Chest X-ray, PA view. Patient: 63 years old, sex M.
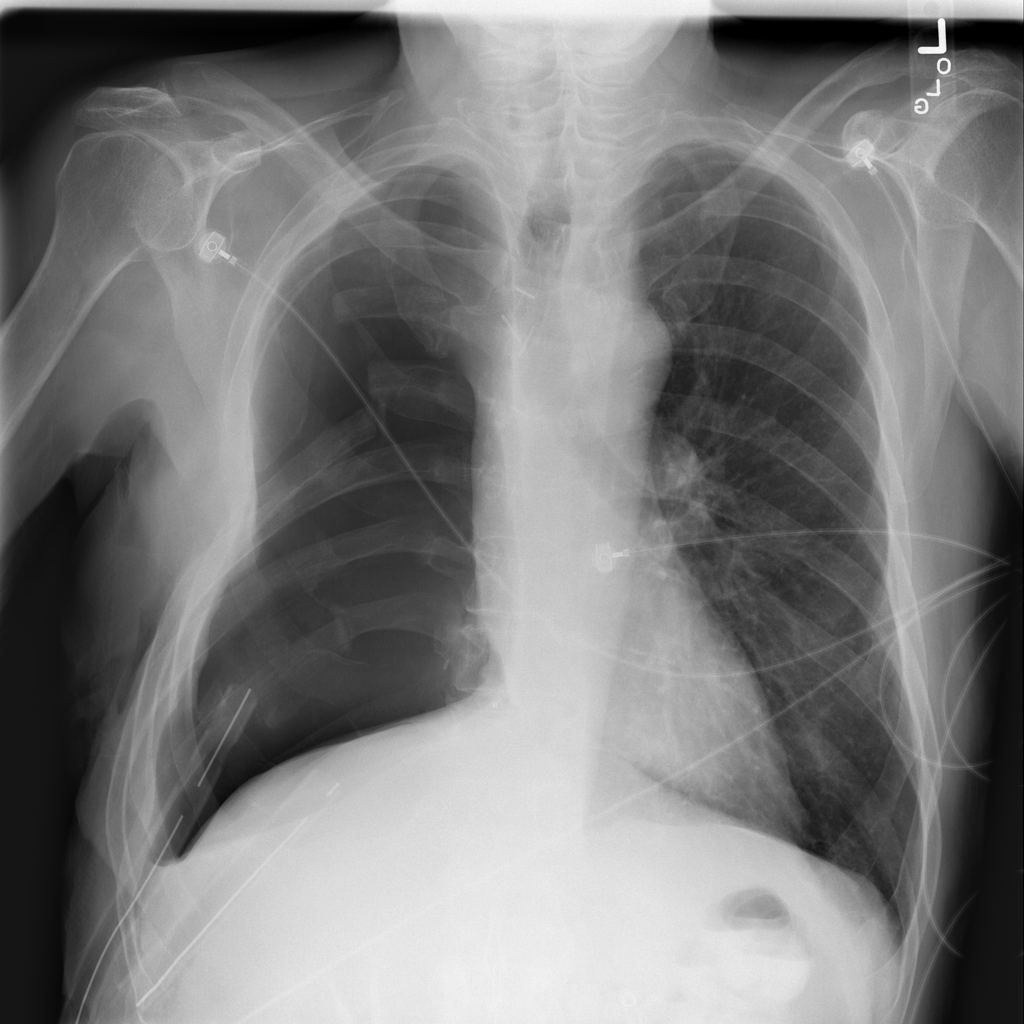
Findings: No Finding